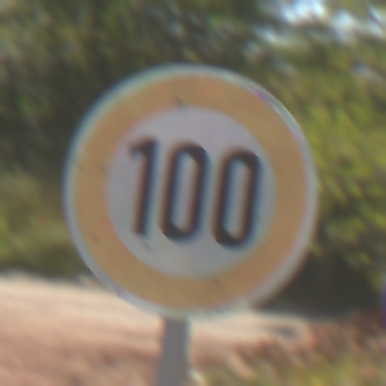
Verkehrszeichen: Geschwindigkeit100
Umgebung: Outdoor, Nature
Tageszeit: MorningAfternoon
Wetter: Clear
Licht: Natural
Jahreszeit: Summer
Kontrast: HighContrast